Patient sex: M
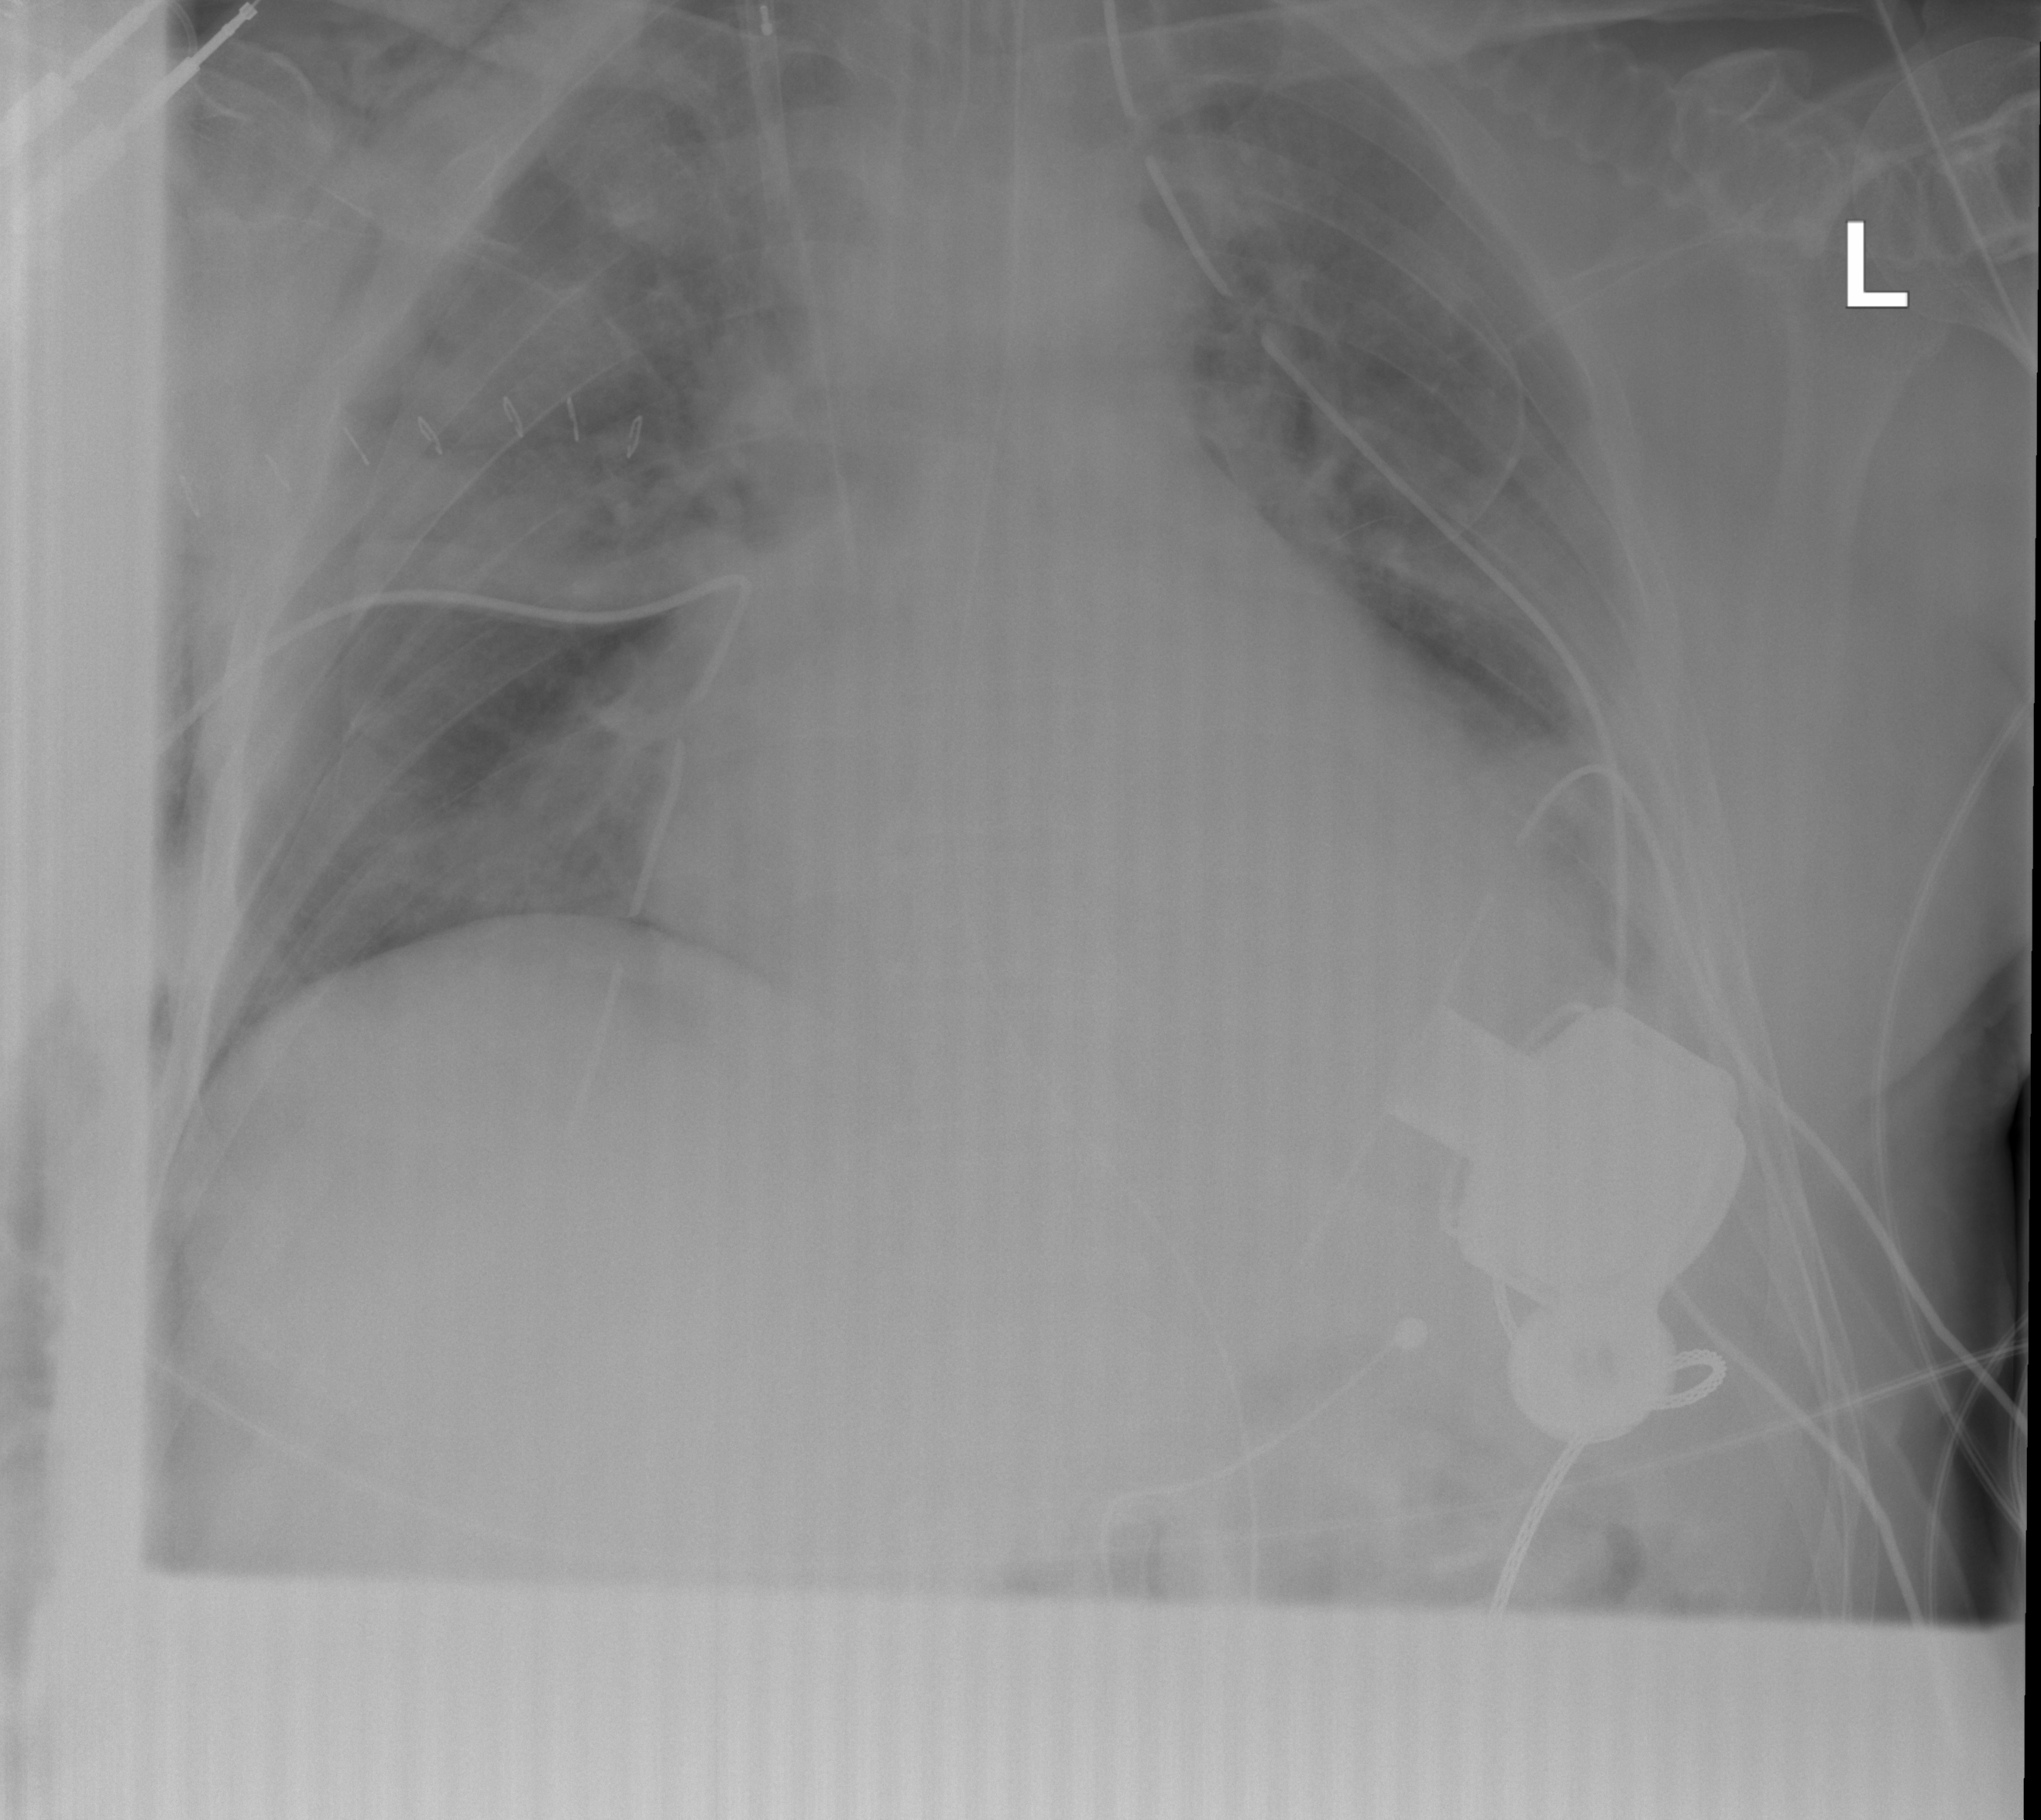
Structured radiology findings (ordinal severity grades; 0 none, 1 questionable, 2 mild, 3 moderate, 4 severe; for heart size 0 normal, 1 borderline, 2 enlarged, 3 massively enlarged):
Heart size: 3
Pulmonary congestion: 2
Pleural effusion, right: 0
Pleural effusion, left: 2
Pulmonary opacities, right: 2
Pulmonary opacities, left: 1
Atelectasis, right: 2
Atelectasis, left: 2